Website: crate-barrel
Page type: newsletter-management
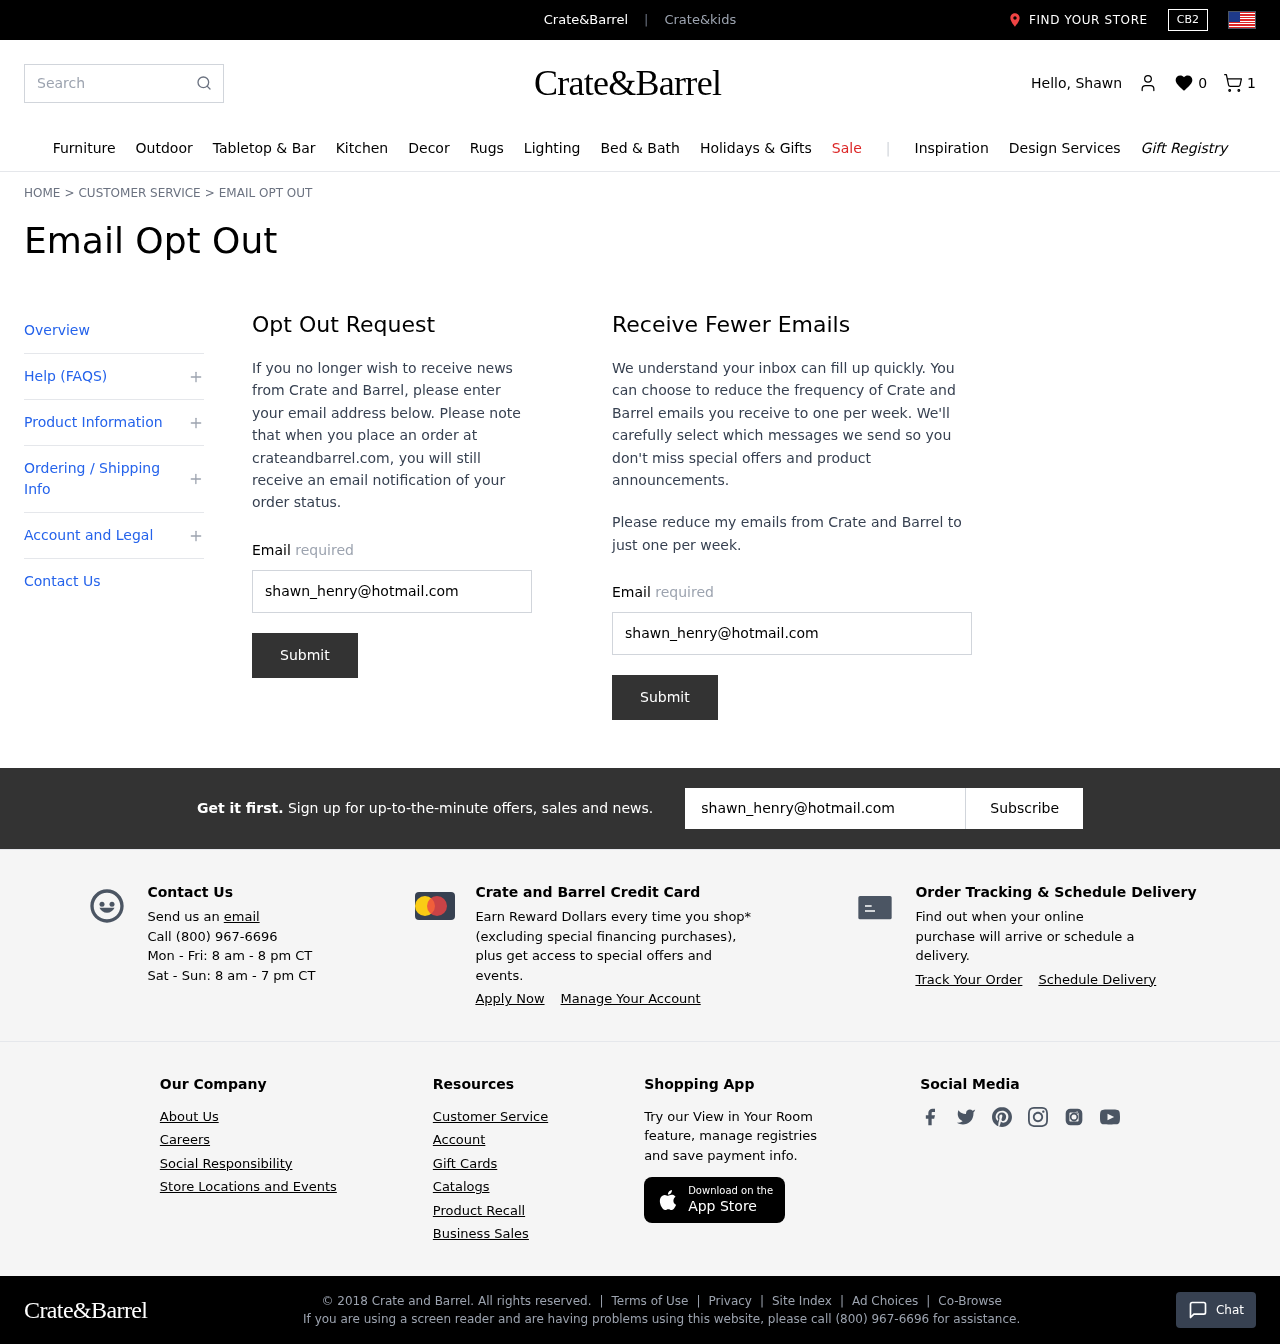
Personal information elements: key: PII_EMAIL
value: shawn_henry@hotmail.com
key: PII_EMAIL2
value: shawn_henry@hotmail.com
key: PII_EMAIL3
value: shawn_henry@hotmail.com
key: PII_FIRSTNAME
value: Shawn
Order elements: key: ORDER_NUM_ITEMS
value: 1
Search elements: key: HEADER_SEARCH
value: Search
Other elements: key: WISHLIST_COUNT
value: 0